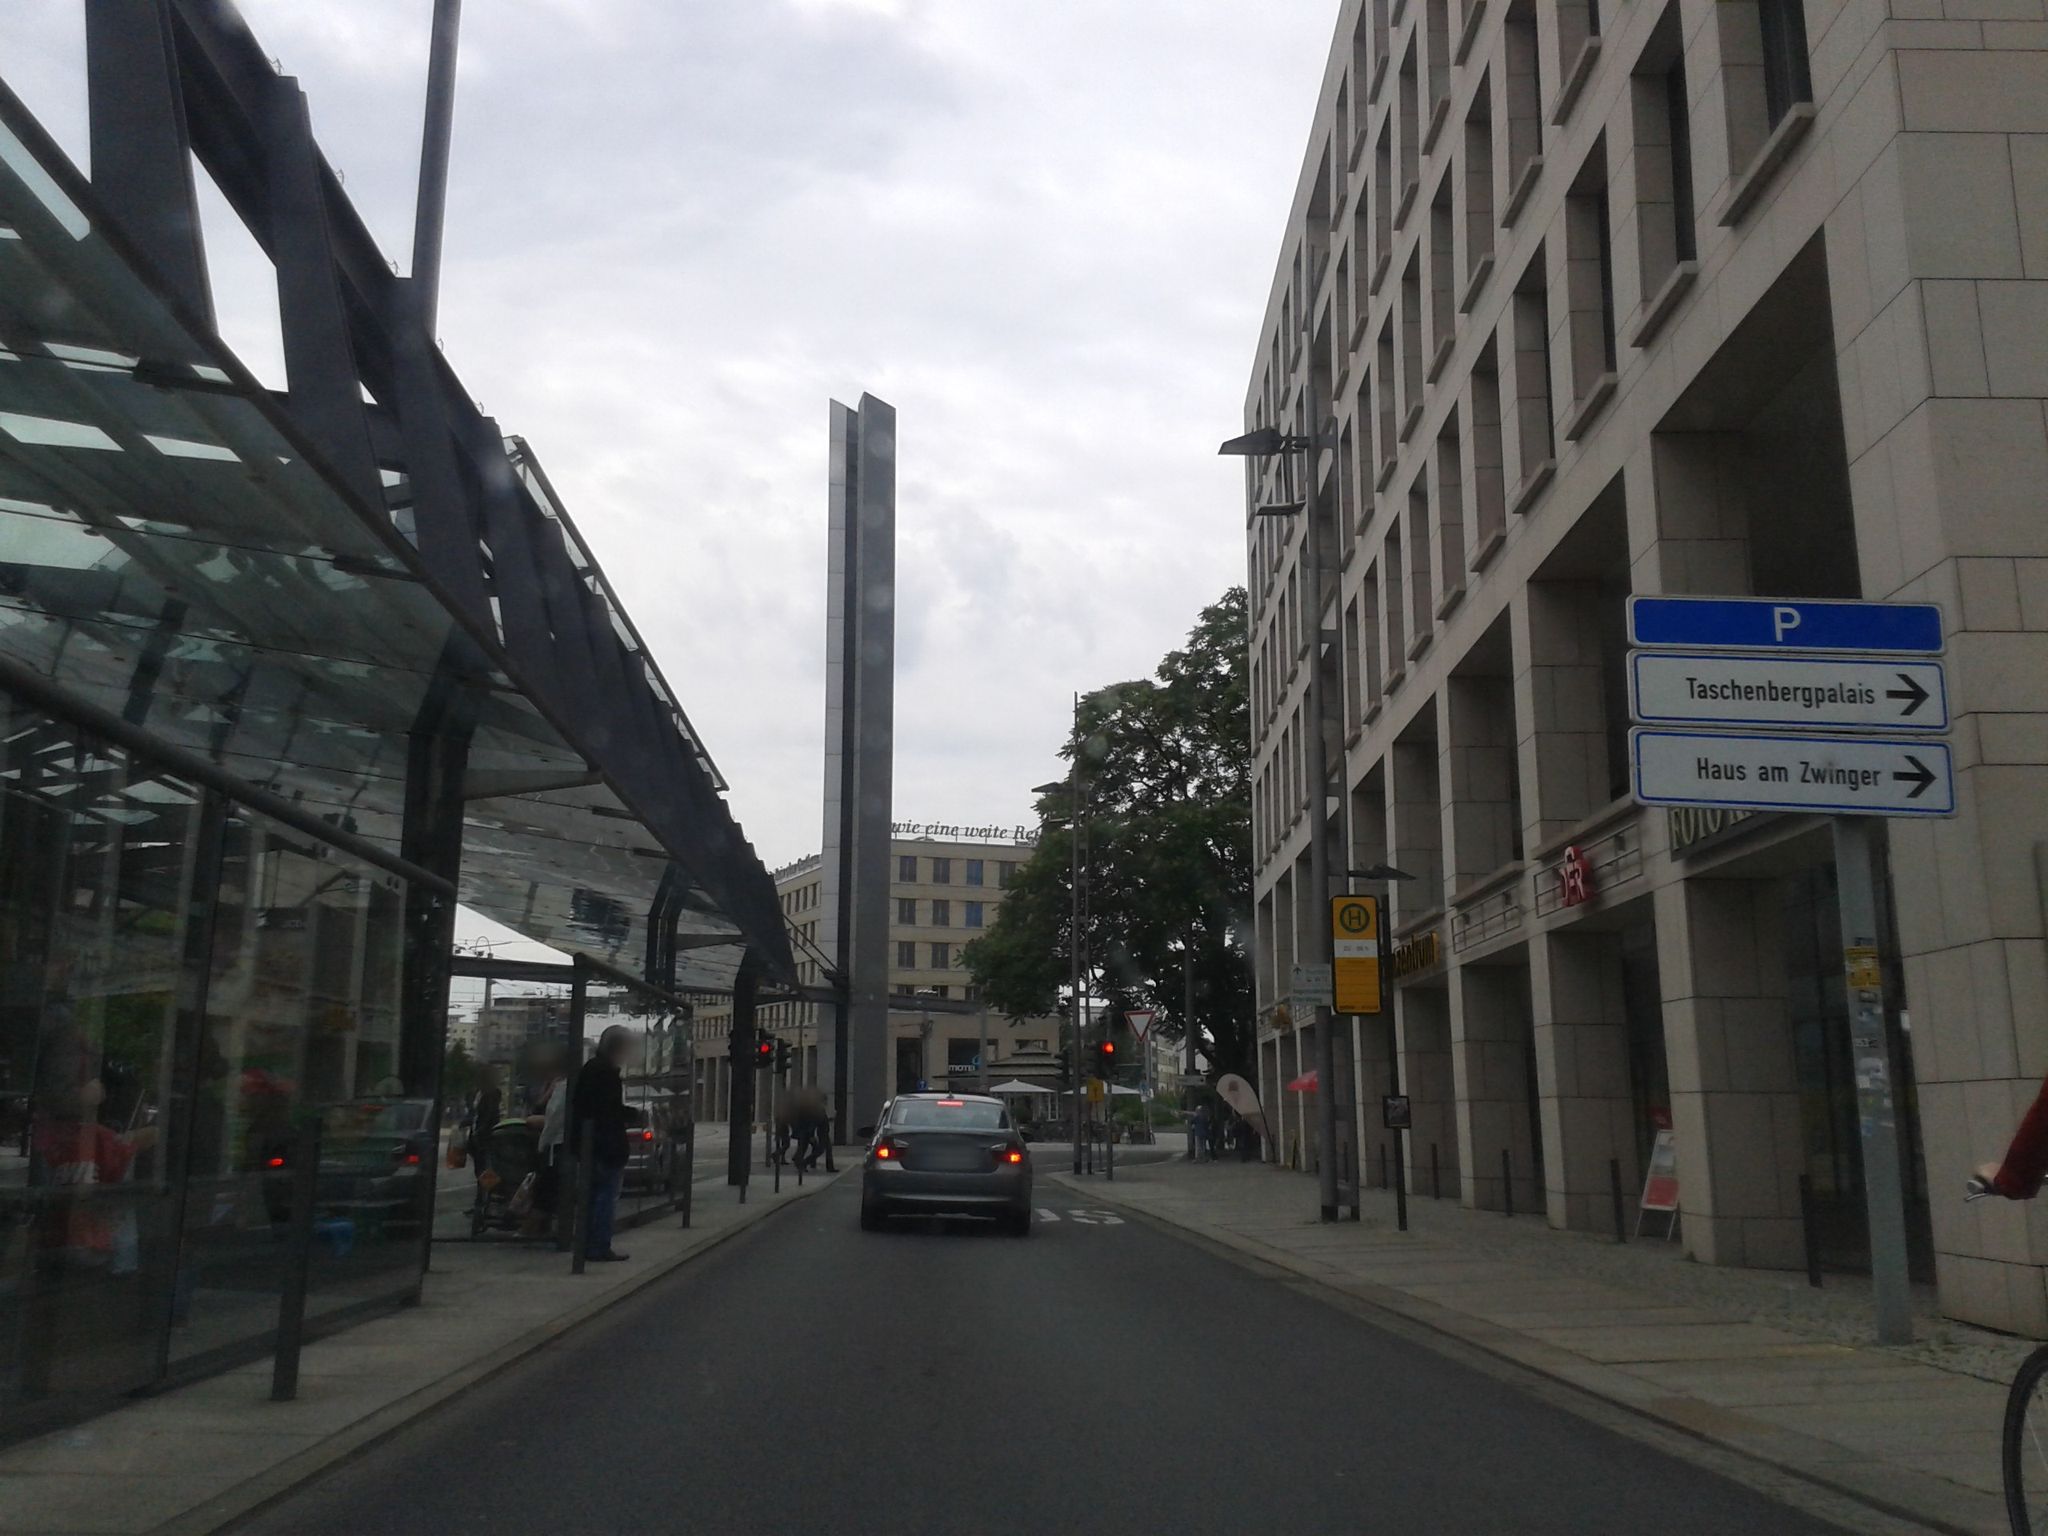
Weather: cloudy
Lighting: day
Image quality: good
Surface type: driving surface
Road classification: footway, service, pedestrian
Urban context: urban centre
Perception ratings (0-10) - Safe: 3.11, Lively: 7.04, Beautiful: 8.04, Boring: 5.6, Depressing: 5.05, Wealthy: 8.44